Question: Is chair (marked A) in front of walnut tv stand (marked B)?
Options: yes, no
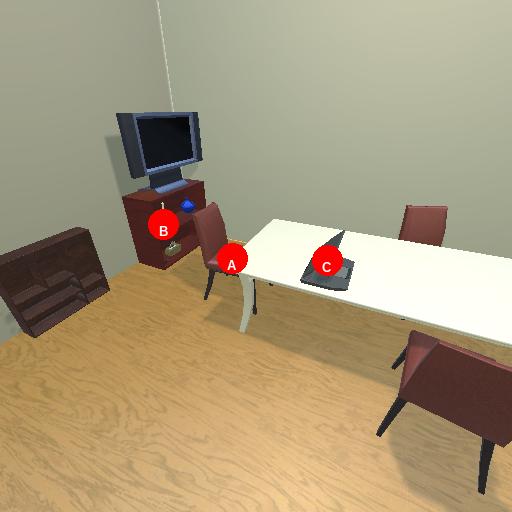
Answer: yes